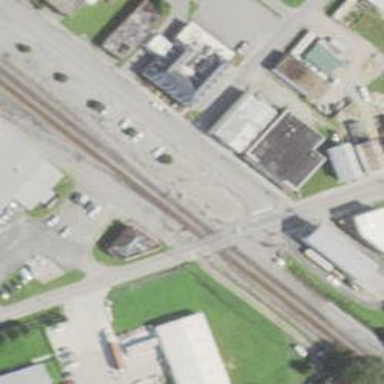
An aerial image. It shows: Railway spur junction.